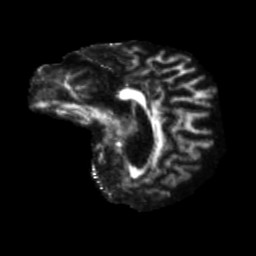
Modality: FA
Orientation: sagittal
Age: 61
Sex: female
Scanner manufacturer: siemens
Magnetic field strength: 3 T
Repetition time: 5.25 s
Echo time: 0.08 s